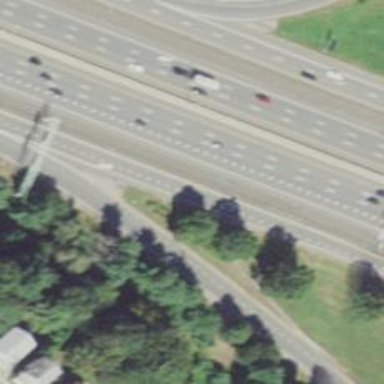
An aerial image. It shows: Primary link highway that functions as expressway.